Field crop: maize
Growth stage: 2
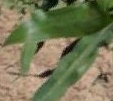
Species: maize